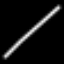
Label: line